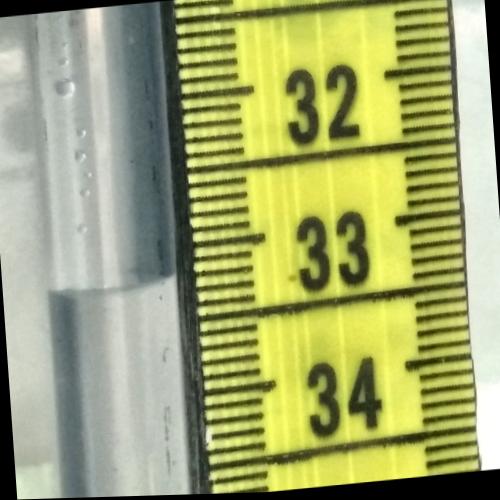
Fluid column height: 33.2 cm